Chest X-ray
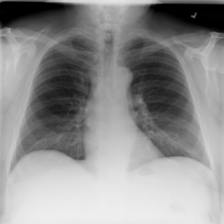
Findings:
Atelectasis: negative
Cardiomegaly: negative
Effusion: negative
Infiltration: negative
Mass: positive
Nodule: negative
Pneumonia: negative
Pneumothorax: negative
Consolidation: negative
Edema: negative
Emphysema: negative
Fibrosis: negative
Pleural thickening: negative
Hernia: negative